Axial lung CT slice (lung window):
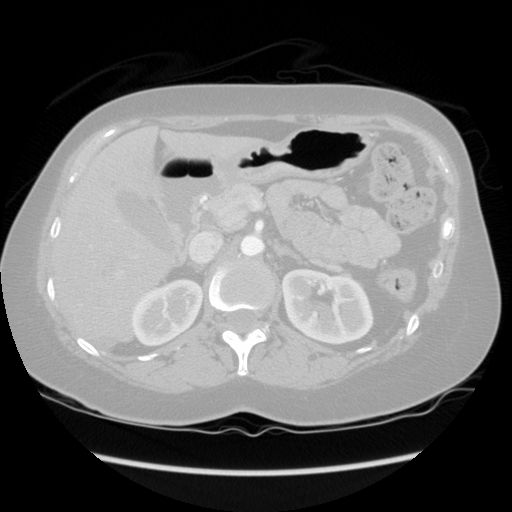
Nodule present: no